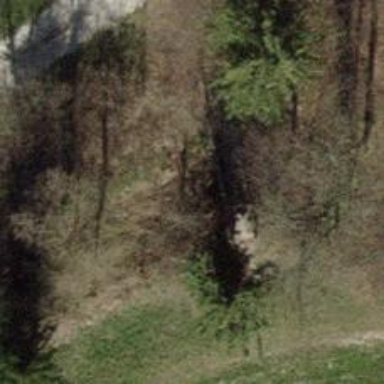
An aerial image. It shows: Unpaved path.